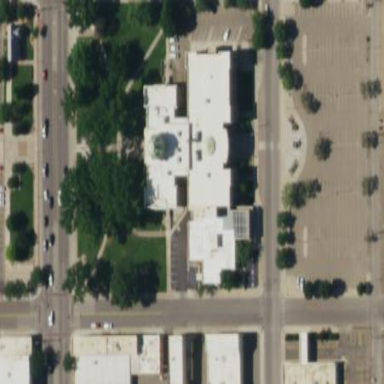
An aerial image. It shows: Courthouse building.